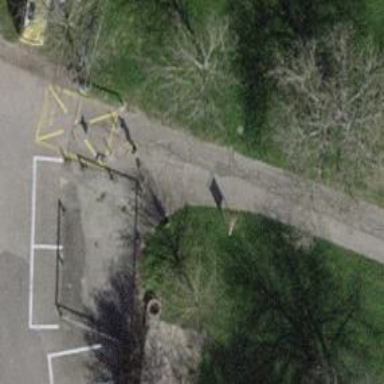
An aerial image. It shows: Bollard barrier.